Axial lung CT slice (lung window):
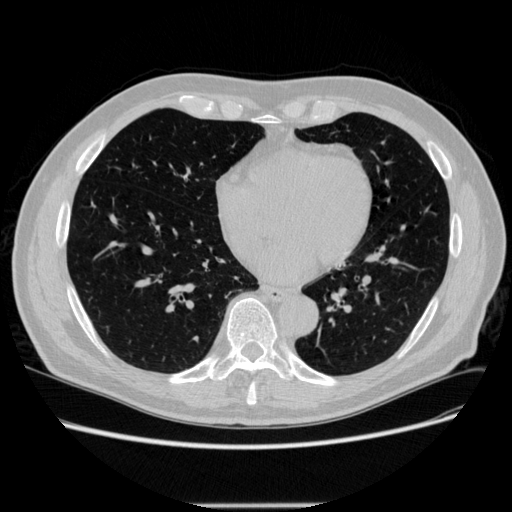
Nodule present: no